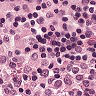
Metastatic tissue present: no